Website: bh-photo
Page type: store-pickup
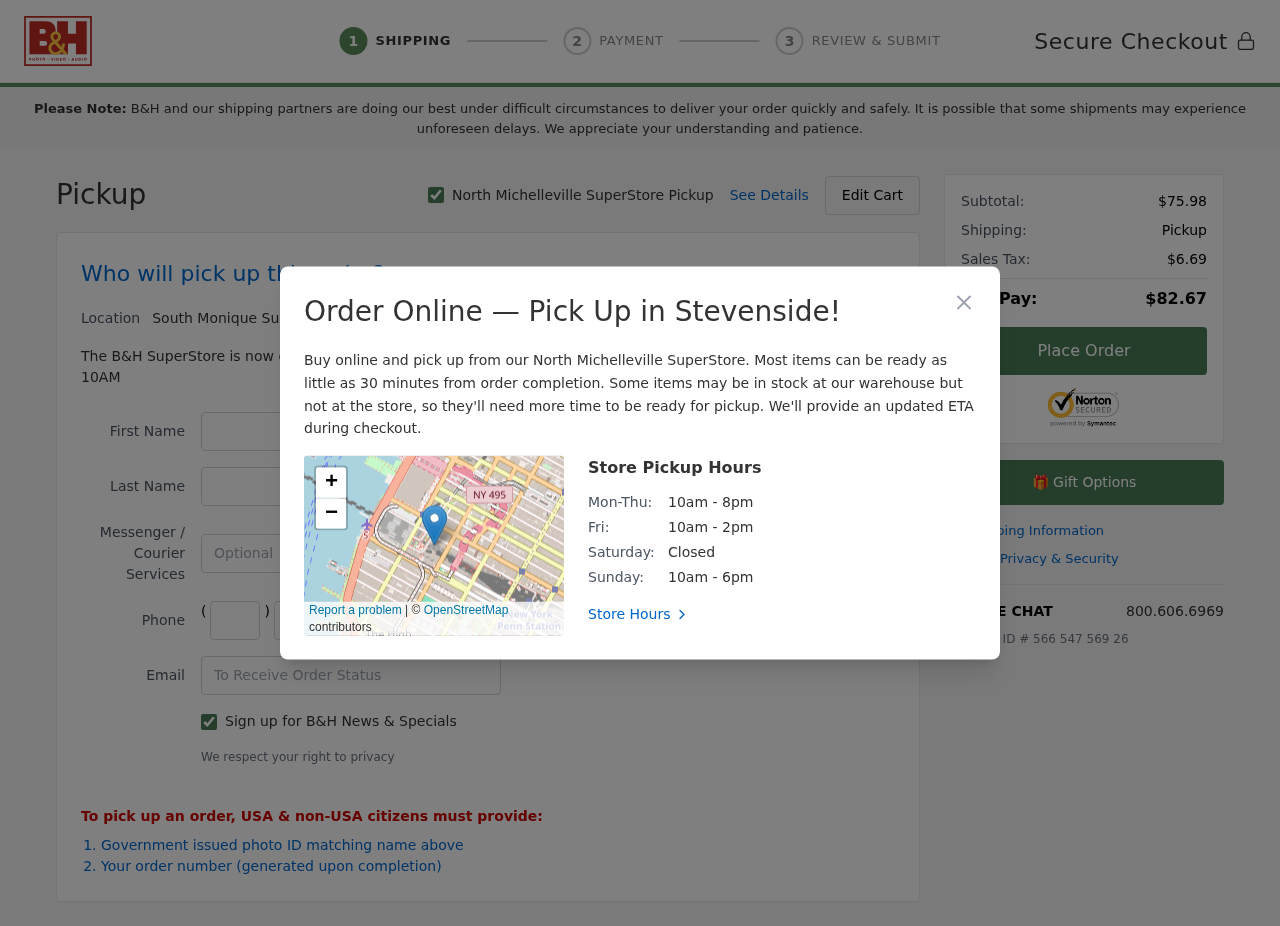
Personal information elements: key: PII_CITY
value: North Michelleville
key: PII_CITY2
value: South Monique
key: PII_CITY3
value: Stevenside
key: PII_EMAIL
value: christopher.adams@gmail.com
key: PII_FIRSTNAME
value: Christopher
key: PII_LASTNAME
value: Adams
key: PII_PHONE_AREA
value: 426
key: PII_PHONE_PREFIX
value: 657
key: PII_PHONE_SUFFIX
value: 6461
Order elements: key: ORDER_SUBTOTAL
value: $75.98
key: ORDER_TAX
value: $6.69
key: ORDER_TOTAL
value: $82.67
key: ORDER_ID
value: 566 547 569 26